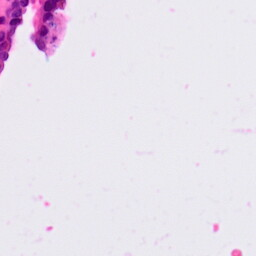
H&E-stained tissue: Lung